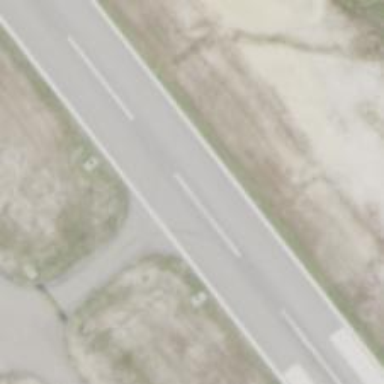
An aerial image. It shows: Image of taxiway at airport.